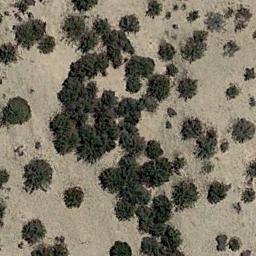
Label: chaparral